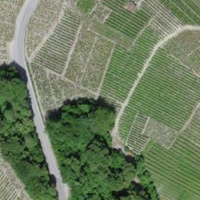
EUNIS habitat code: 40
Species observed at this site:
Hippocrepis emerus